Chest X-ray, AP view. Patient: 57 years old, sex F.
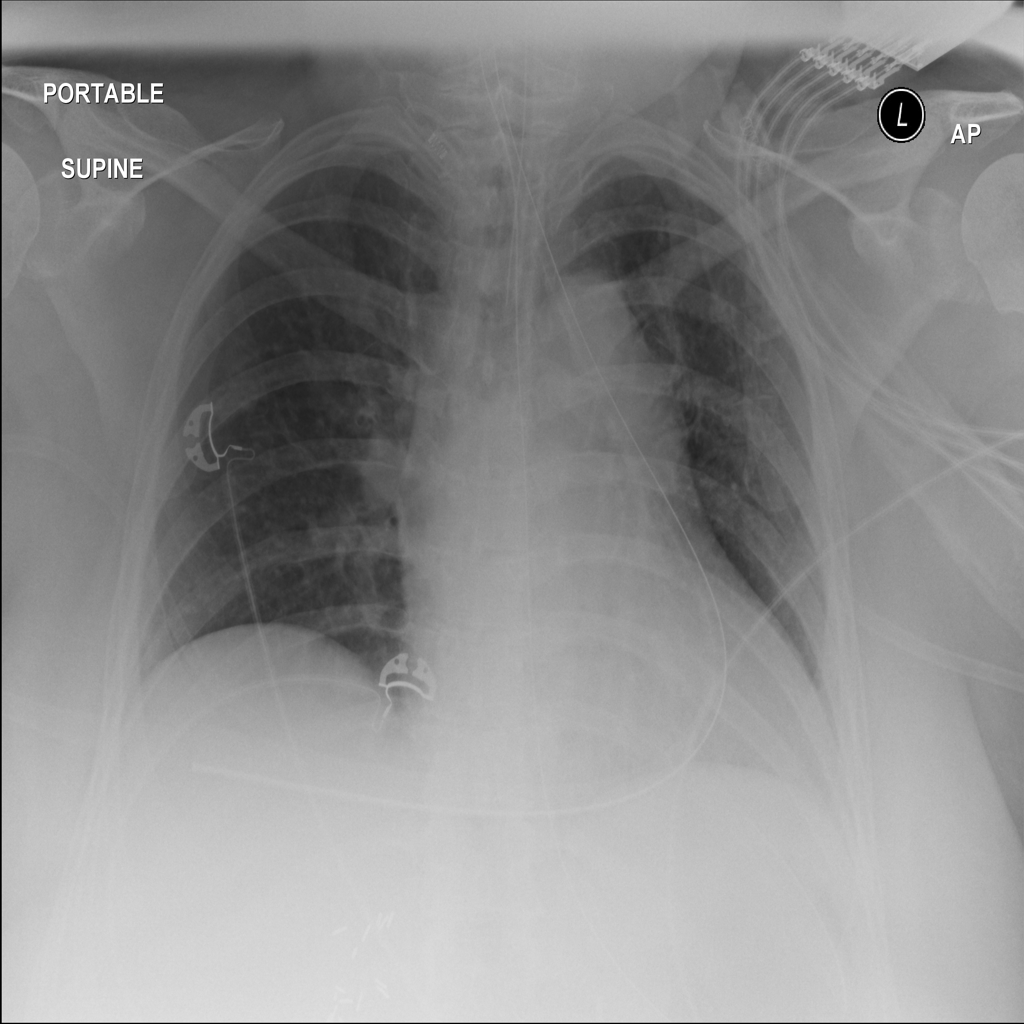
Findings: No Finding